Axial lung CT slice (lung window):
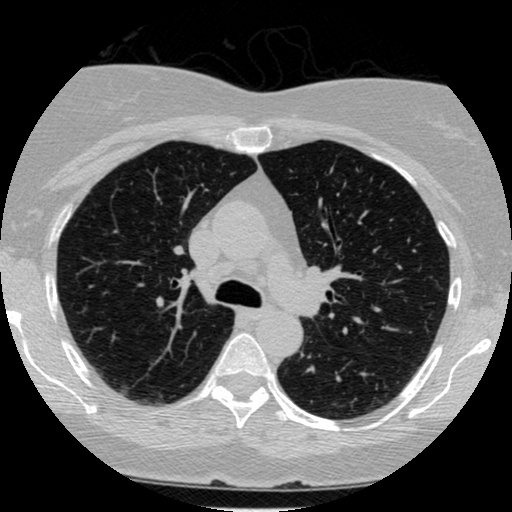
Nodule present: no